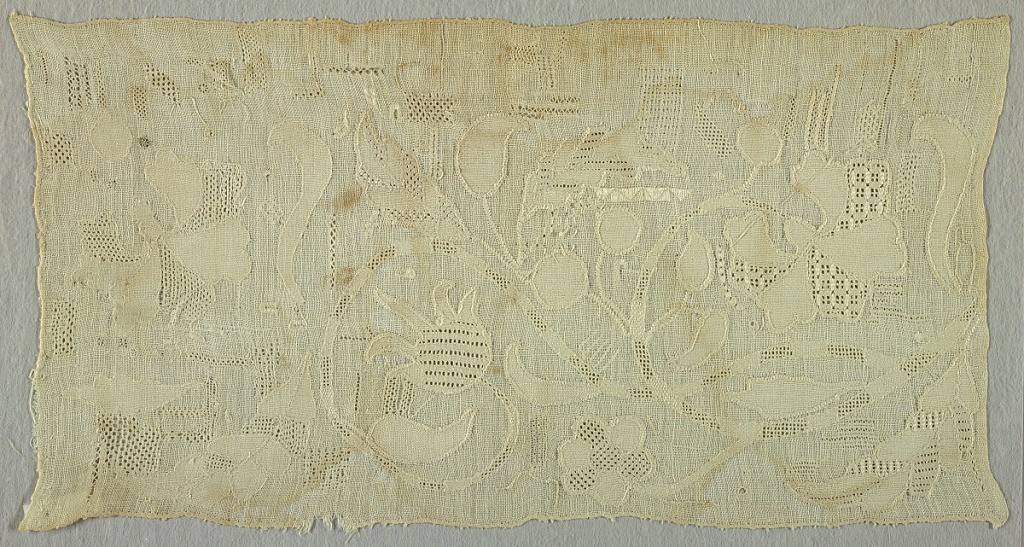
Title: Sampler
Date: late 18th–early 19th century
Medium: linen and silk embroidery on linen foundation Technique: embroidered in pattern darning and deflected element work on plain weave foundation with
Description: Whitework.  Sprays of flowers and leaves with practice stitches at the edges.